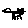
Label: cat